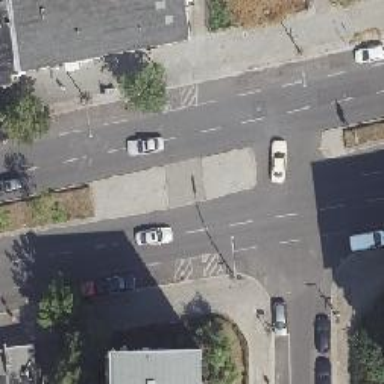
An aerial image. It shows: Asphalt footpath with unmarked crossing.